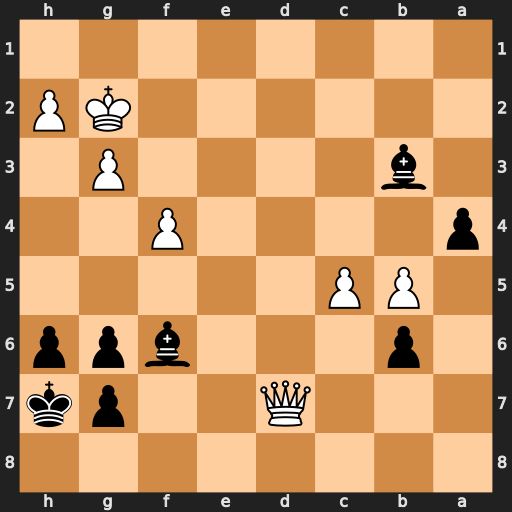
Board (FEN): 8/3Q2pk/1p3bpp/1PP5/p4P2/1b4P1/6KP/8
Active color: b
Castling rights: -
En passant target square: -
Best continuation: a3 Qd3 a2 Qxb3 a1=Q